Question: Hi I am trying to display only the date of the datetime property and the price of a decimal property formated in curency.But I must be doing something wrong because the formating does not work.This is how it is displayed:

I would like this to only display the date and the price using curency dolar amount.
This is my models code:
'''
[Required]
[DataType(DataType.Date)]
public DateTime PublicationDate { get; set; }
[Required]
[DataType(DataType.Currency)]
[DisplayFormat(DataFormatString="{0:c}")]
public decimal Price { get; set; }
'''
And this is the code that I used for the view:
'''
<p>
@Html.LabelFor(model => model.PublicationDate , "Publication Date")
@Html.TextBoxFor(model => model.PublicationDate, new { @class = "datepicker"})
</p>
<p>
@Html.LabelFor(model => model.Price)
@Html.TextBoxFor(model => model.Price)
</p>
'''
What am I doing wrong?
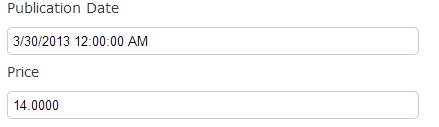
Answer: The problem was that the DataFormat anotations can not be applied to TextBoxFor and LabelFor they can only be applied to DisplayFor and EditorFor